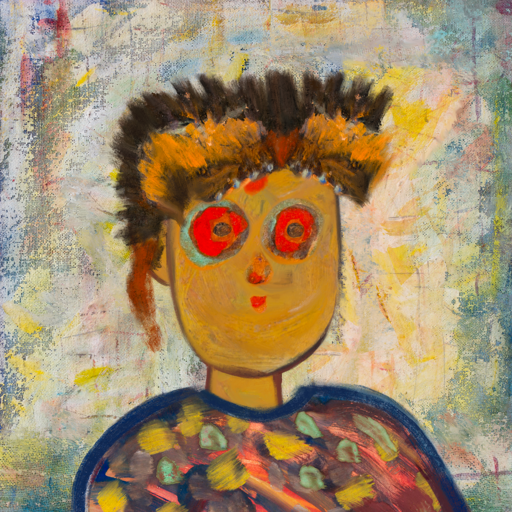
Background: Irani, Head And Neck Front: After_Raid, Face Front: Sisters, Bust: Mother_And_Son_Mother, Hair Front: Blank, Head Accessory: Gypsy_Queen, Second Necklace: Blank, Necklace: Blank, Baby: Blank